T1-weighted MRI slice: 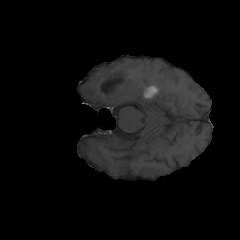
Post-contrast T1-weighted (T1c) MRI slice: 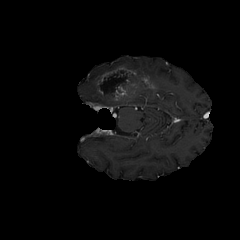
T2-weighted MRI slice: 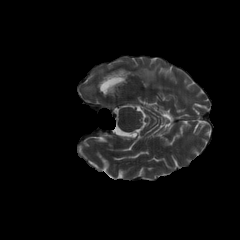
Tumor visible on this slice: yes